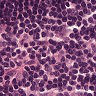
Metastatic tissue present: no